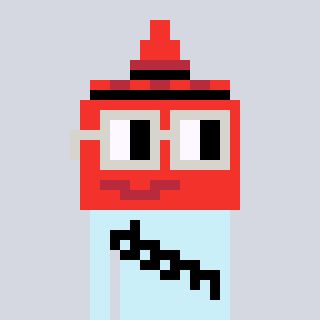
a pixel art character with square light gray glasses, a ketchup-shaped head and a cold-colored body on a cool background